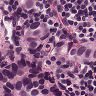
Metastatic tissue present: yes